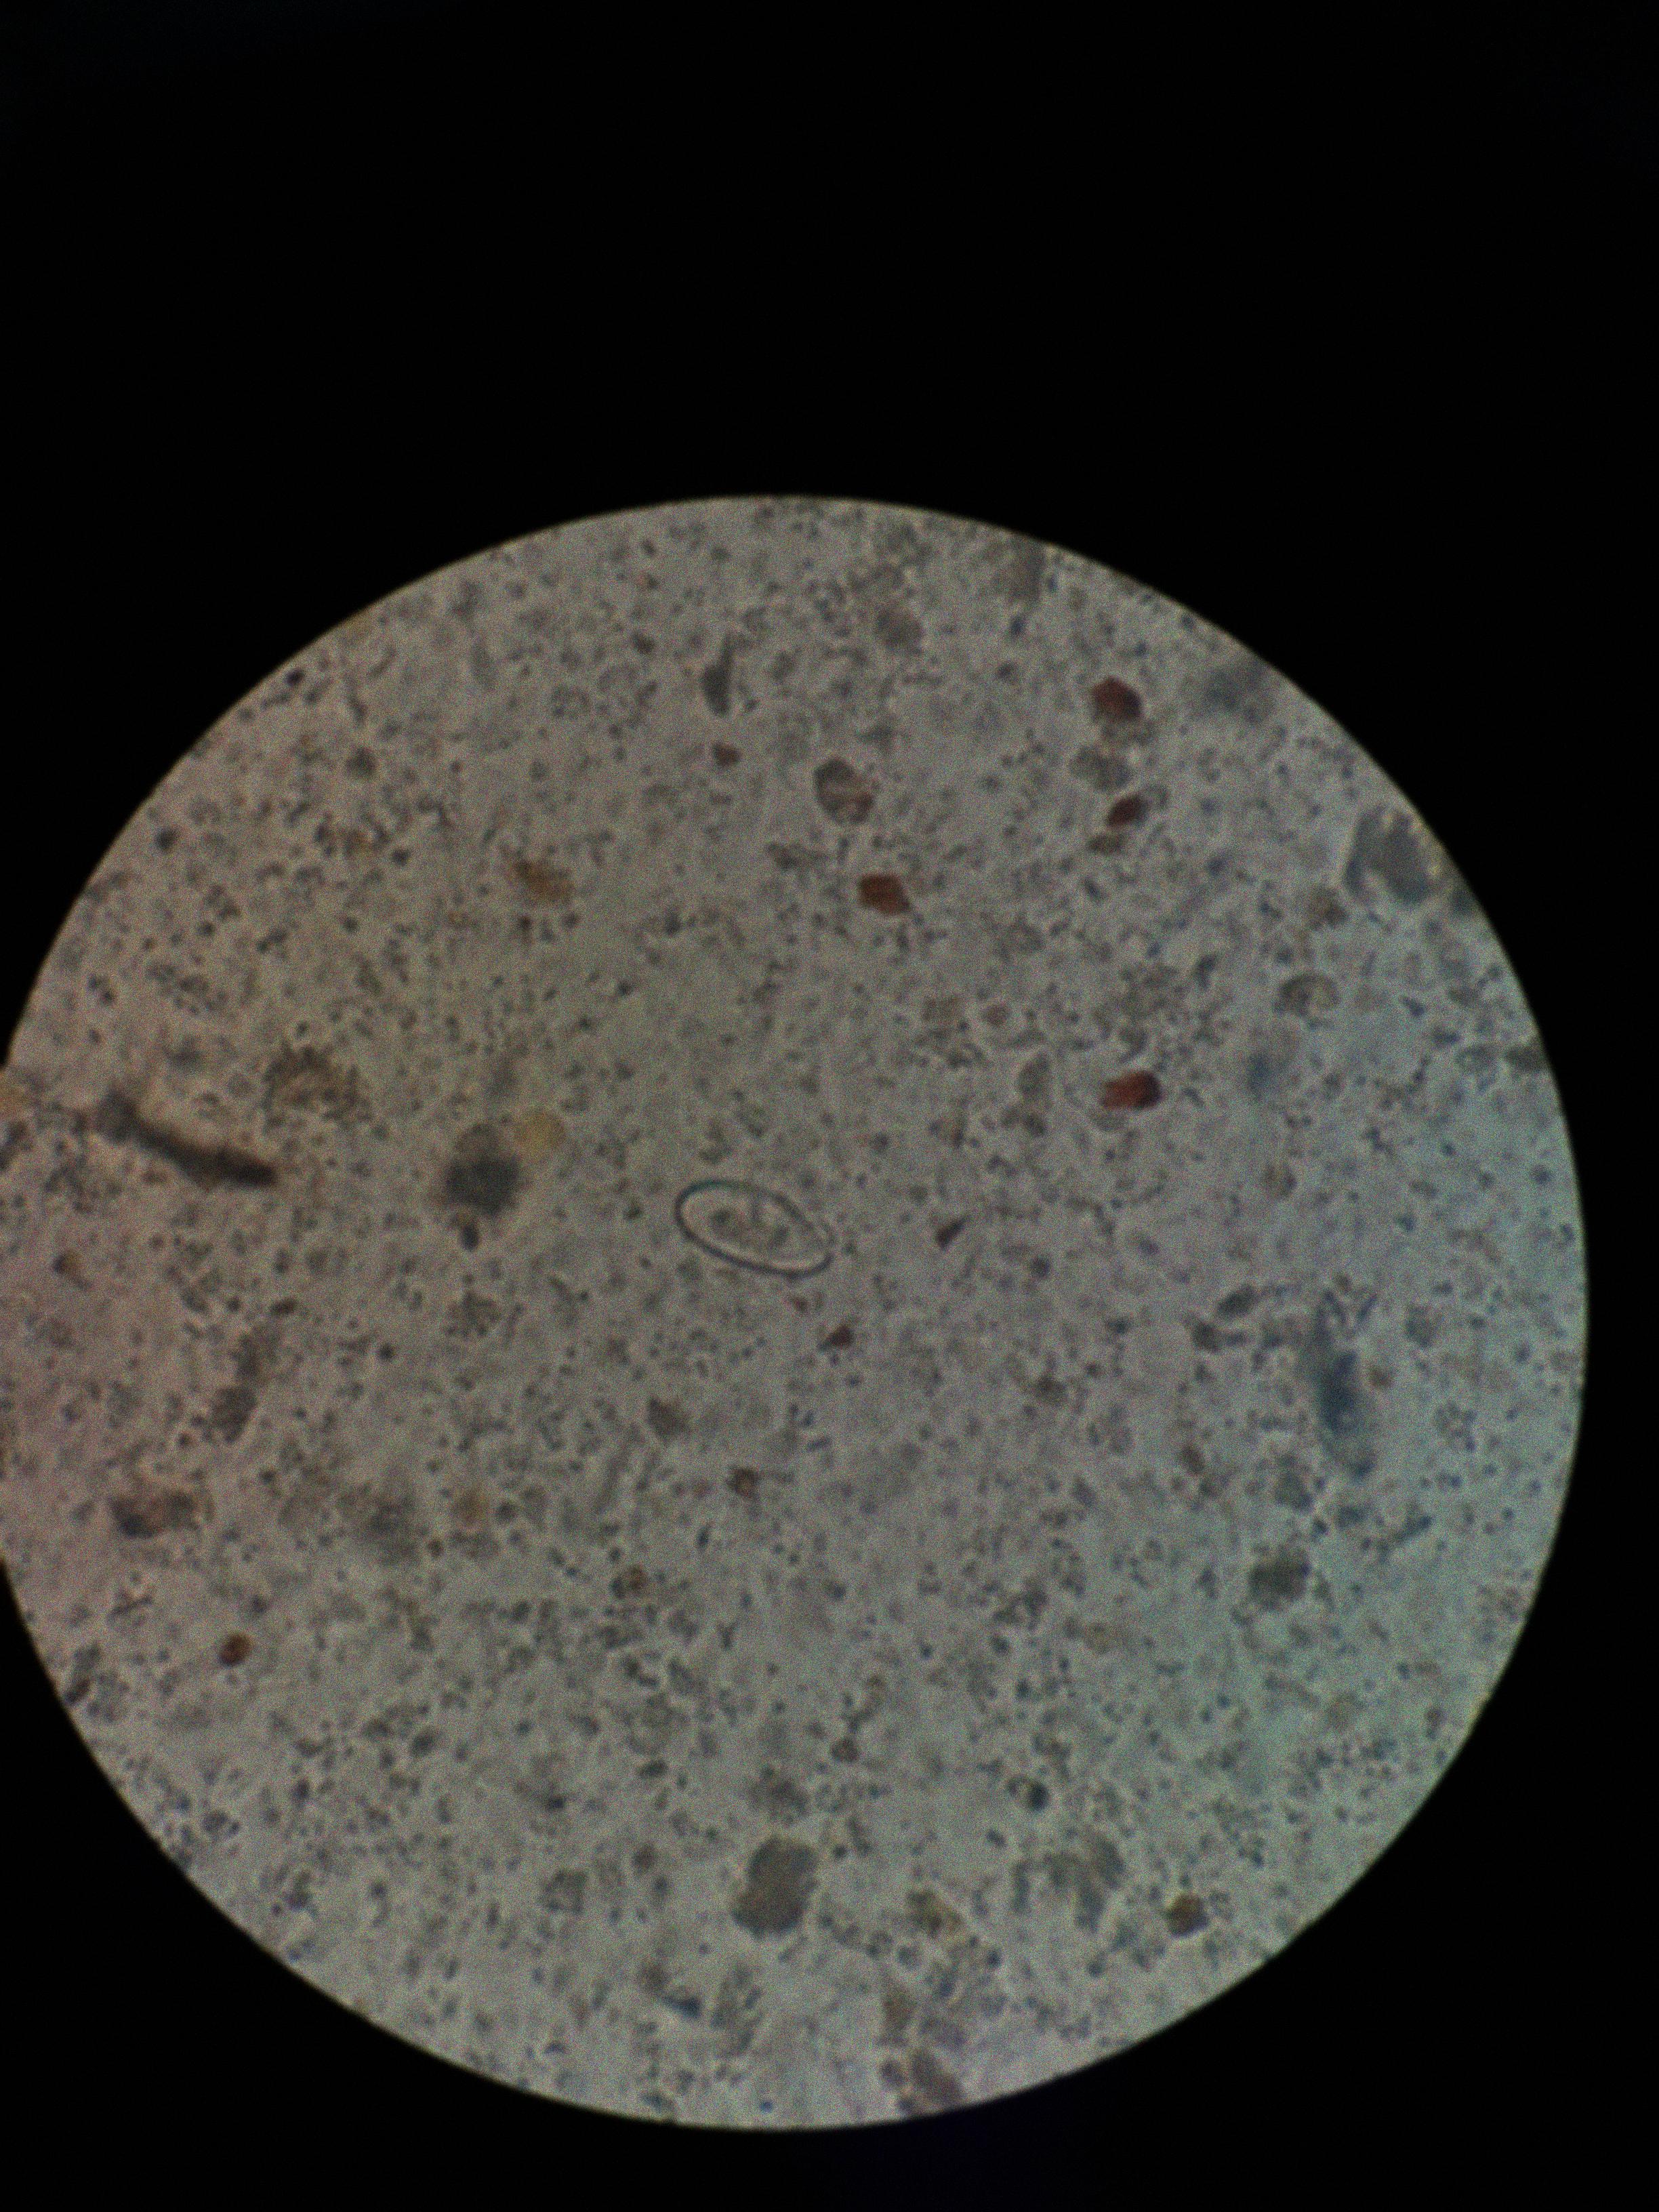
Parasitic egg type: Enterobius vermicularis